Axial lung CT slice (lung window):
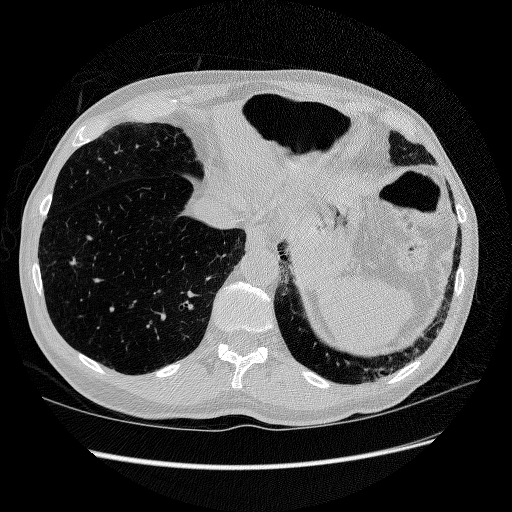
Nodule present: no